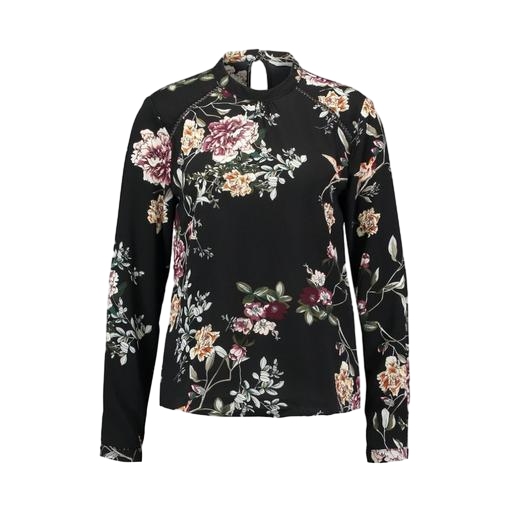
black petite printed mock-neck top only macy, black pussy-bow floral-print blouse, multicolor nly floral print shirt, white background